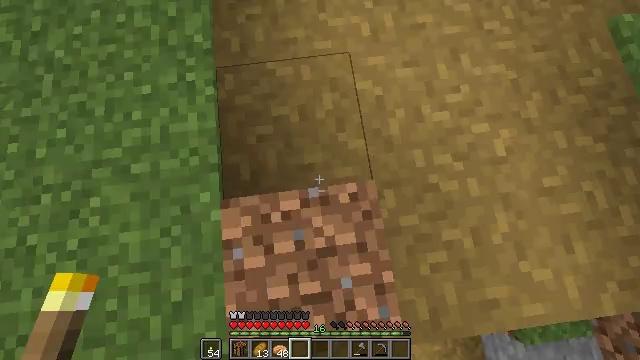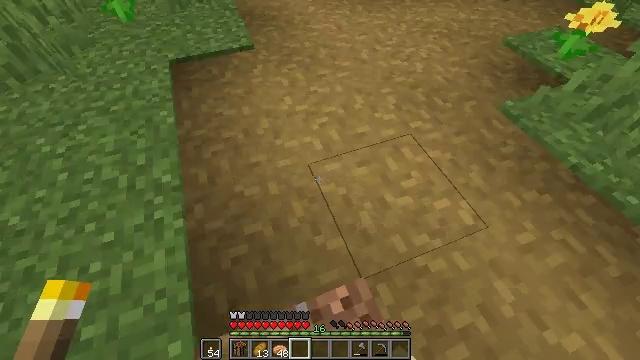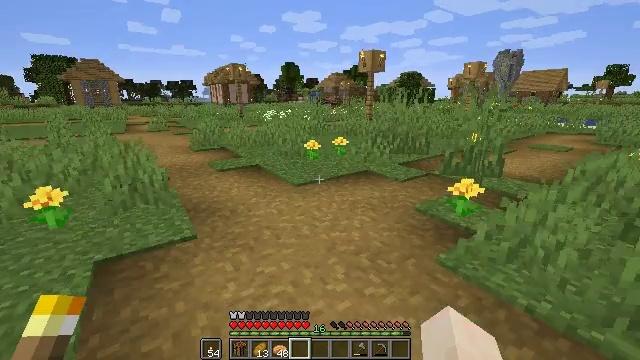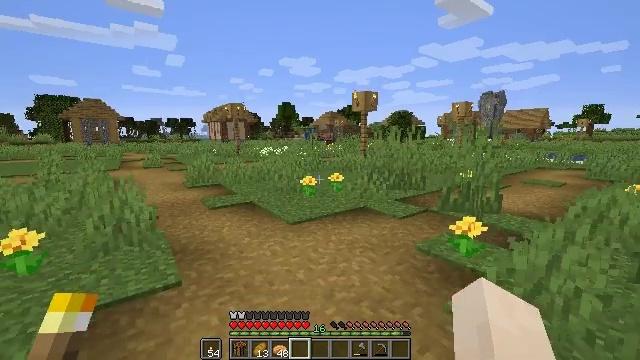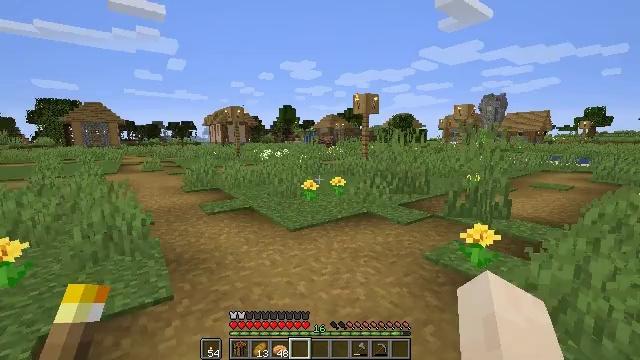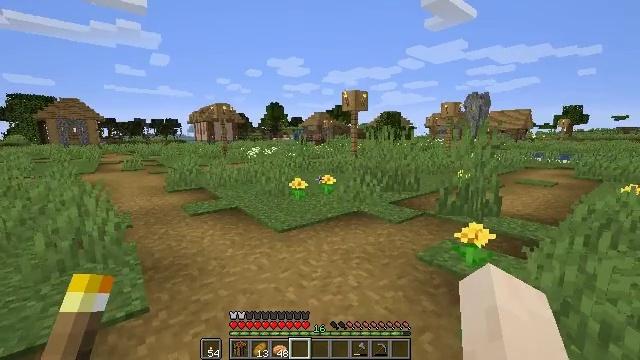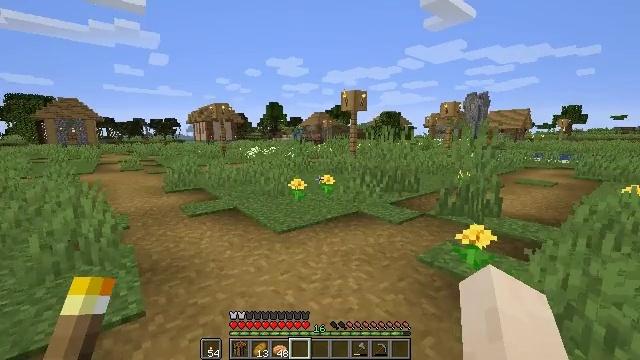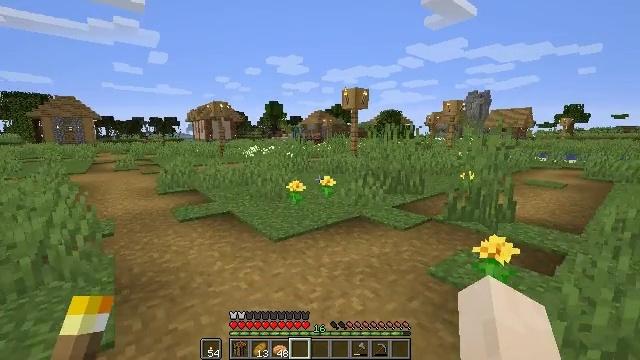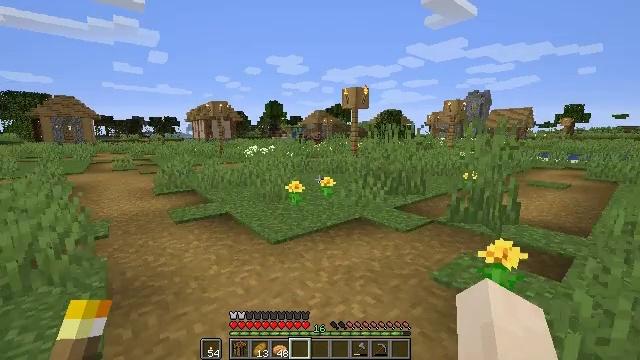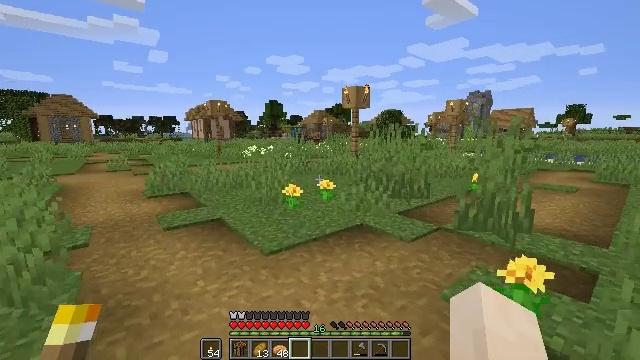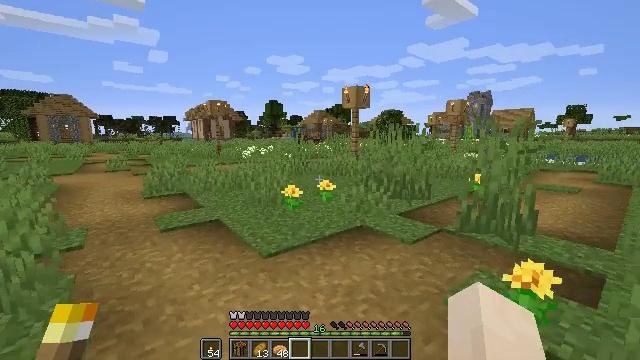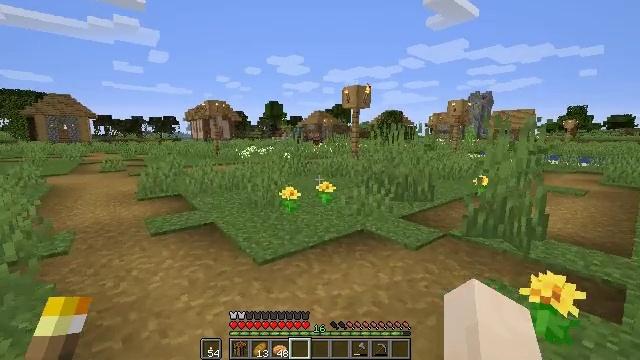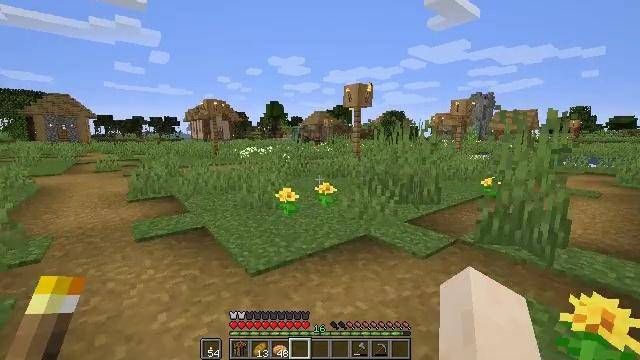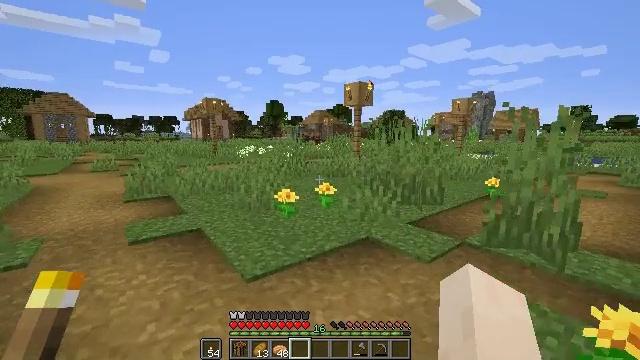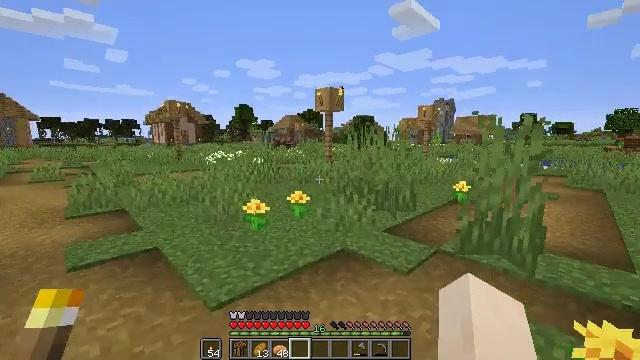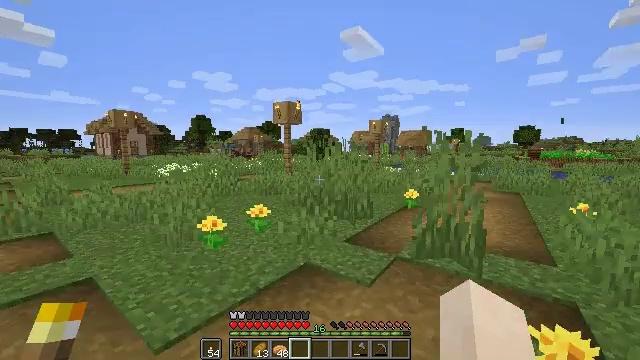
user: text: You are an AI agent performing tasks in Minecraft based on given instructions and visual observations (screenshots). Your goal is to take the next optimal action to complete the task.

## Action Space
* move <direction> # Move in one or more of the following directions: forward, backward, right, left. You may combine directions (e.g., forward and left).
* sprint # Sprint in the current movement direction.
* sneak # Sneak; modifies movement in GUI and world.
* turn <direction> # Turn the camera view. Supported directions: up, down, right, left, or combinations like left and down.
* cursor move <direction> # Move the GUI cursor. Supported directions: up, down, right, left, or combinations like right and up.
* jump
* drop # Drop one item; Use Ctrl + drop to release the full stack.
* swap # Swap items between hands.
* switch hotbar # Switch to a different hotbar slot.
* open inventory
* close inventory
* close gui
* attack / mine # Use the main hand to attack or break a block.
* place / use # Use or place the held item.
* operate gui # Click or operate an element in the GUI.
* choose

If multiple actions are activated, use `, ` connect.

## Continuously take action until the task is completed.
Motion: motion action
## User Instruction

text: Collect the brewing stand for reuse.
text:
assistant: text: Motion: turn right and up
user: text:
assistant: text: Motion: move forward, turn right and up
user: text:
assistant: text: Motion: move forward, turn right and up
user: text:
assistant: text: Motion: move forward
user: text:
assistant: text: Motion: move forward, turn right
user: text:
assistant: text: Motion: move forward
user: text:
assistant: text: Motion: move forward
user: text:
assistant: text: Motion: move forward
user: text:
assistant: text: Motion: move forward
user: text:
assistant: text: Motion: move forward
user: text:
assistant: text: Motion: move forward
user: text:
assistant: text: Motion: move forward
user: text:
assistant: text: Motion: move forward
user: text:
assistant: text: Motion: move forward, sprint, turn right and up
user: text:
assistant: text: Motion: move forward, sprint, turn right and up
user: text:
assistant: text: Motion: move forward, sprint, turn right and up
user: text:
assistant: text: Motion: move forward, sprint
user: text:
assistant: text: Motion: move forward, sprint
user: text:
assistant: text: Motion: move forward, sprint
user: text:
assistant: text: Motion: move forward and move left, sprint
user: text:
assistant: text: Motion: move forward and move left, sprint
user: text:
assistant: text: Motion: move forward and move left, sprint
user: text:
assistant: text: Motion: move forward and move left, sprint
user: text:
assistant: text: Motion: move forward and move left, sprint
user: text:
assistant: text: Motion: move forward and move left, sprint
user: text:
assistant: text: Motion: move forward and move left, sprint
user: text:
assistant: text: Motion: move forward and move left, sprint
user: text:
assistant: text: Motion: move forward and move left, sprint
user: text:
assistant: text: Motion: move forward and move left, sprint
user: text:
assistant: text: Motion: move forward and move left, sprint, turn right